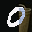
Label: 0